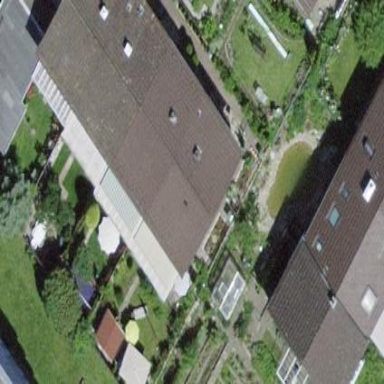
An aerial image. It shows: Terrace building with gabled roof.